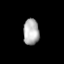
Tissue: lung
Cell type: T cells
Senescence score: 0.242
Nuclear area (px): 401
Mean DAPI intensity: 178.571